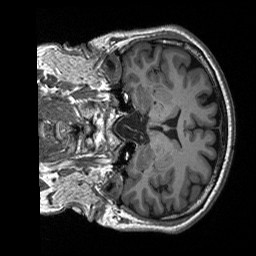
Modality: T1w
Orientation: coronal
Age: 54
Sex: female
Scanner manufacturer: siemens
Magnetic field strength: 3 T
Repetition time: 2.4 s
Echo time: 0.00226 s